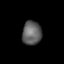
Tissue: lung
Cell type: Others
Senescence score: 0.195
Nuclear area (px): 454
Mean DAPI intensity: 95.363